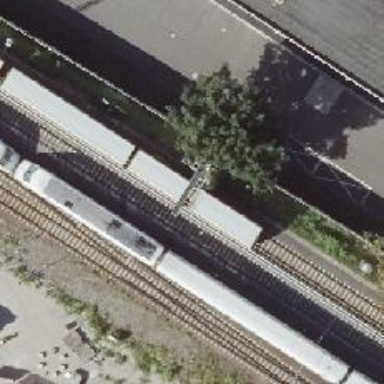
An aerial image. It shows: Railway signal.